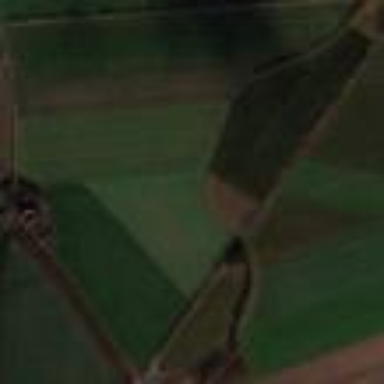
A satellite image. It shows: View of farmland.